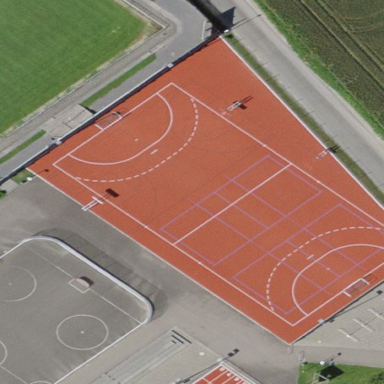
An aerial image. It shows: Handball pitch for leisure land.